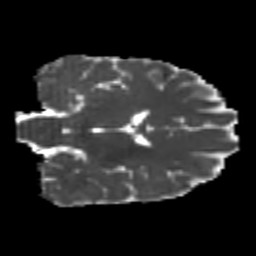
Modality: MD
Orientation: coronal
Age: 22
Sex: male
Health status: healthy
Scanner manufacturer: philips
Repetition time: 7.384 s
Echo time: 0.08599 s